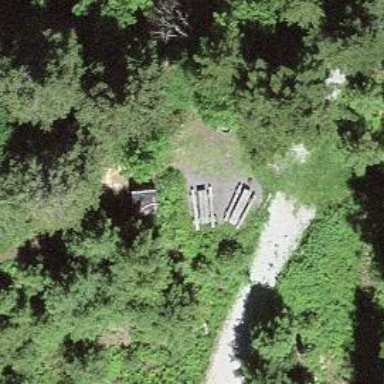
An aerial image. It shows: Picnic table located in leisure land area.